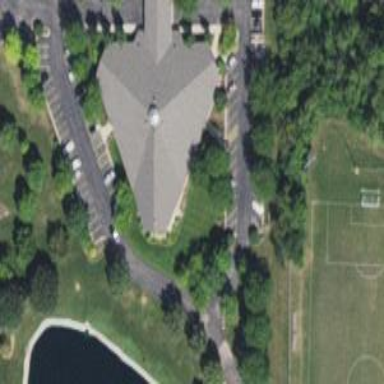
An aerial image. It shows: Beautiful church building.